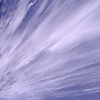
Label: cloud